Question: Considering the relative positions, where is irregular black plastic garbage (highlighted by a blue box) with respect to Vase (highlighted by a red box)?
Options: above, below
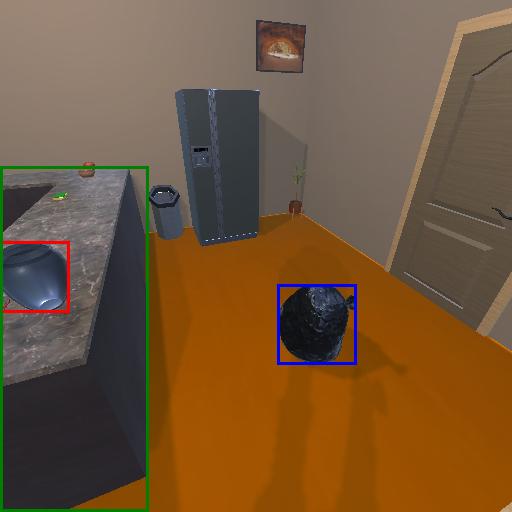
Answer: above